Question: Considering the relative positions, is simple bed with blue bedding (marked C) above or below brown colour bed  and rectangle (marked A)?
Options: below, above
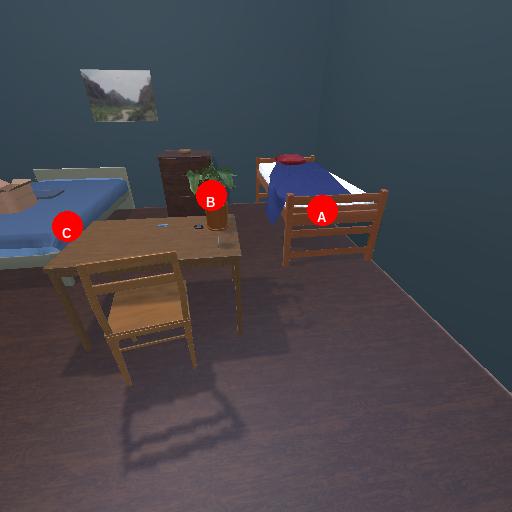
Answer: below